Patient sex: M
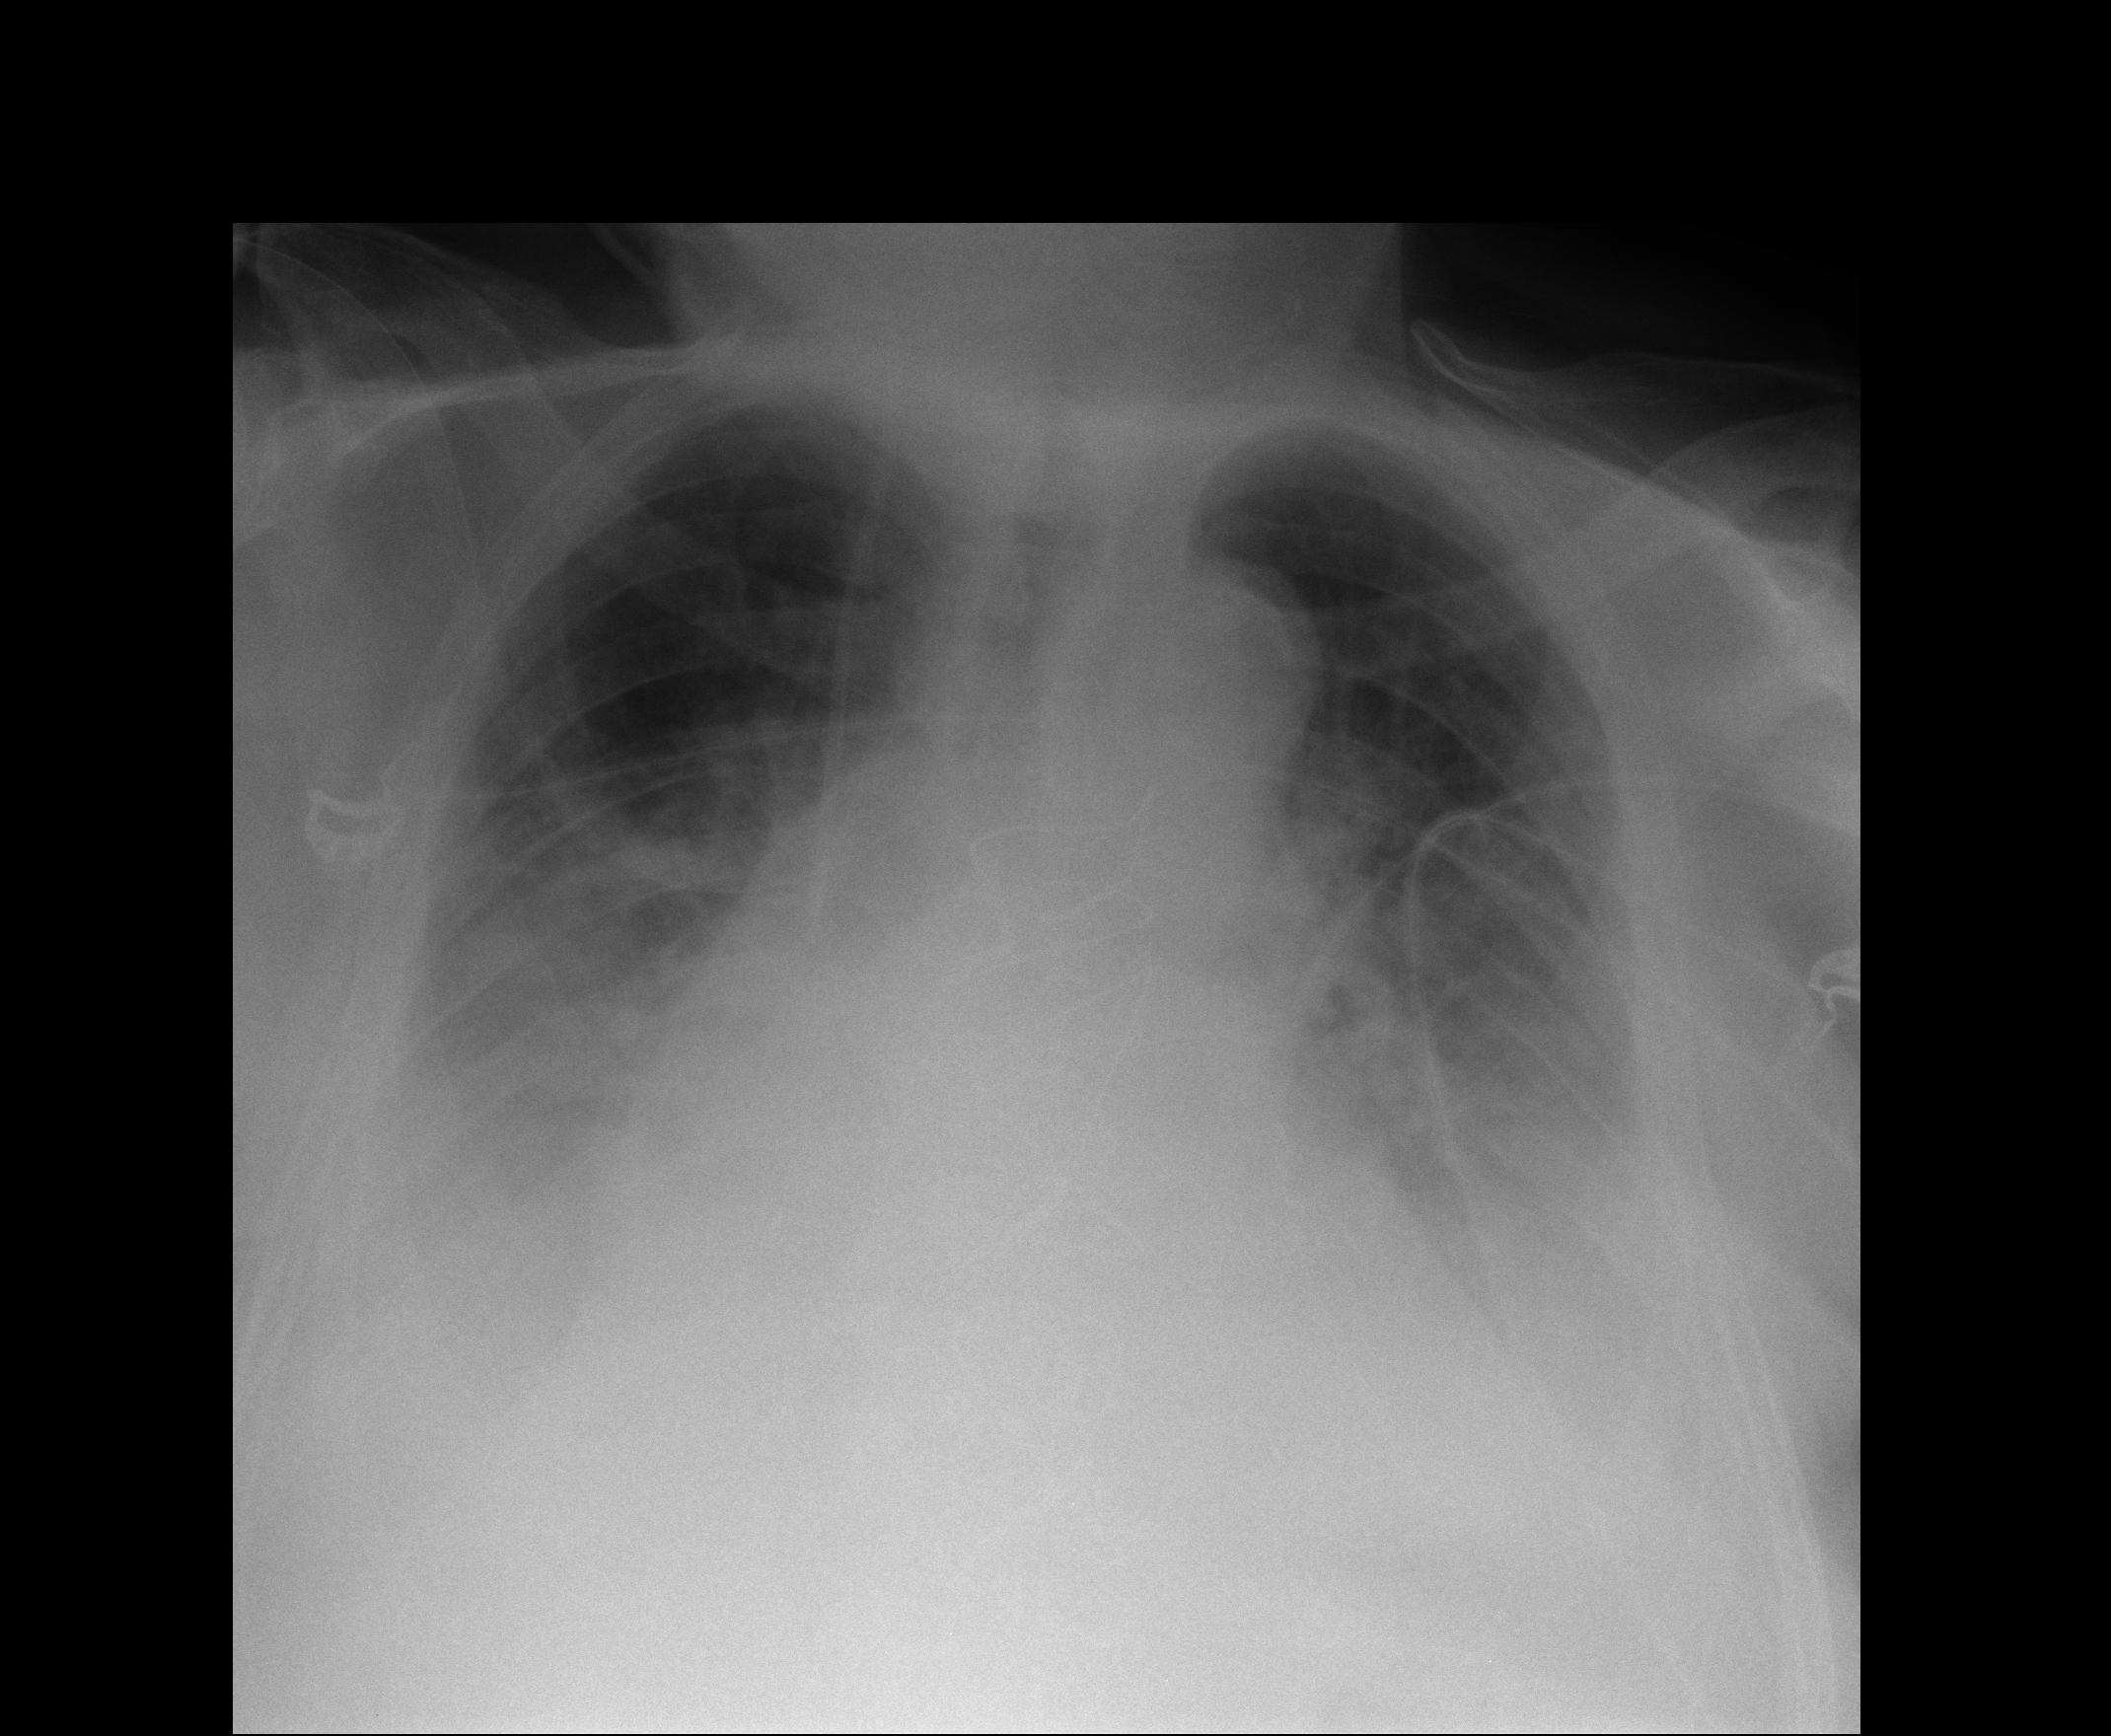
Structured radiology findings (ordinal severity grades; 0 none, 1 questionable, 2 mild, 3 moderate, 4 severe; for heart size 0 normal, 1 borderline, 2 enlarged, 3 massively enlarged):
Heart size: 3
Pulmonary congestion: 3
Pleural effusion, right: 3
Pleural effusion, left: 3
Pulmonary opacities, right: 2
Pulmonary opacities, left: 2
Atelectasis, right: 3
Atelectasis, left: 3